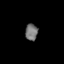
Tissue: skin
Cell type: Epithelial cells
Senescence score: 0.279
Nuclear area (px): 204
Mean DAPI intensity: 114.118